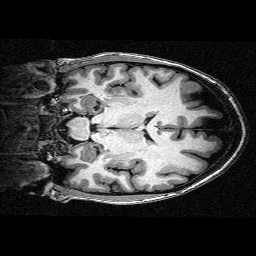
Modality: T1w
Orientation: coronal
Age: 28
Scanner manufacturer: siemens
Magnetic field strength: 3 T
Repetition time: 2.3 s
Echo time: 0.00336 s